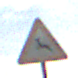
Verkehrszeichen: WildwechselRechts
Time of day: Night
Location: Outdoor (Nature)
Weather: Overcast
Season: NotSpecified
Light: Artificial